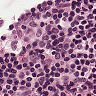
Metastatic tissue present: no